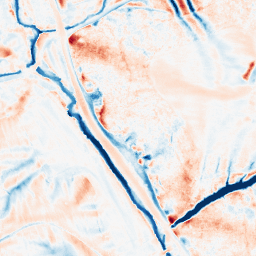
Category: edge_preserving
Decomposition family: median
Decomposition parameters: size: 21
Upsampling method: sinc_hamming
Upsampling parameters: scale: 2
kernel_size: 8
Upsampling scale: 2